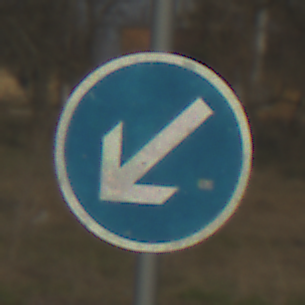
Verkehrszeichen: VorgeschriebeneVorbeifahrtLinks
Umgebung: Outdoor, Suburban
Tageszeit: MorningAfternoon
Wetter: PartlyCloudy
Licht: Natural
Jahreszeit: NotSpecified
Kontrast: HighContrast